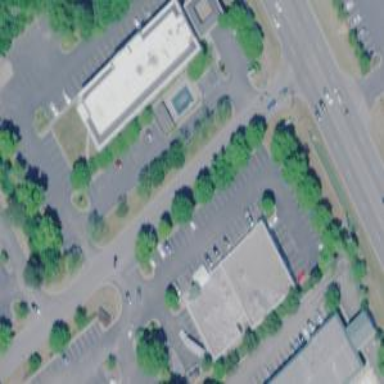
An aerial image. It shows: Hotel building.